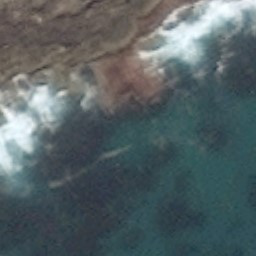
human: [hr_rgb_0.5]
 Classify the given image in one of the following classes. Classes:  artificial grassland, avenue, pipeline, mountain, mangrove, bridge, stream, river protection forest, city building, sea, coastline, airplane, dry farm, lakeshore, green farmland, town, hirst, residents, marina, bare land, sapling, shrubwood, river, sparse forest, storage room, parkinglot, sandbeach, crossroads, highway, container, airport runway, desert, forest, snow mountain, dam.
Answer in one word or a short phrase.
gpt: coastline